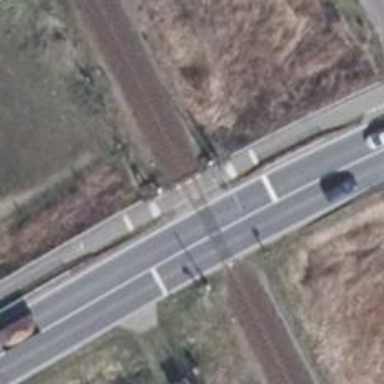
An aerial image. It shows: Full railway crossing barrier.